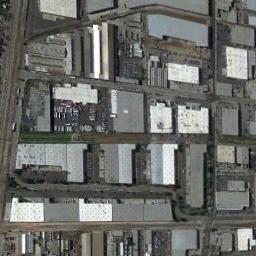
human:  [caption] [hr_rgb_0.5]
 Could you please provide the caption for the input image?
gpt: In an industrial area, There are factories, Roads and some large-scale open-air machinery and equipment, Items stacked in the open-air, Etc , And there are green belts .

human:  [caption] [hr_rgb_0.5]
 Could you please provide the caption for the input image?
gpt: Many houses of different shapes are in the industrial area .

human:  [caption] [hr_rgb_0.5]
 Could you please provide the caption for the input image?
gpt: Industrial areas are built differently .

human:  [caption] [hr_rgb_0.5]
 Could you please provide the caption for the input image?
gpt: The industrial area has lots of neatly arranged workshops of different sizes and some roads go through the industrial area .

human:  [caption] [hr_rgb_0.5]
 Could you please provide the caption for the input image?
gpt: There are many gray buildings and some white buildings on the industrial area .